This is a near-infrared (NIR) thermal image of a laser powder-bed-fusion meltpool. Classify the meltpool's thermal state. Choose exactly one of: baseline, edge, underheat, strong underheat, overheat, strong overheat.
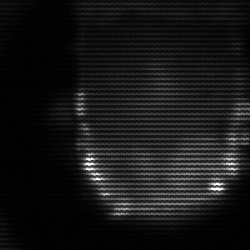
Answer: baseline